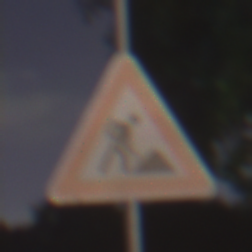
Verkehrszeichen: Arbeitsstelle
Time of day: Night
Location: Outdoor (Suburban)
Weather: PartlyCloudy
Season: NotSpecified
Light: Artificial